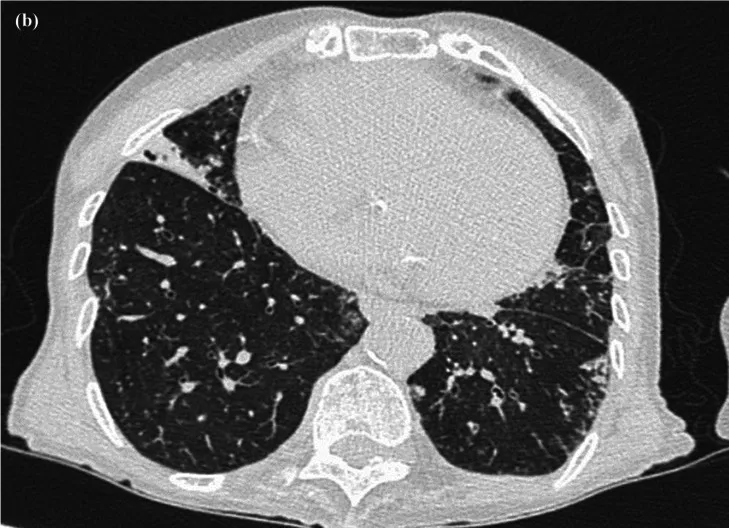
Computed tomography at the initial visit to our hospital of Case 2. And middle lobes and lobular central granular shadows in both lower lobes.
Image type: radiology (ct)